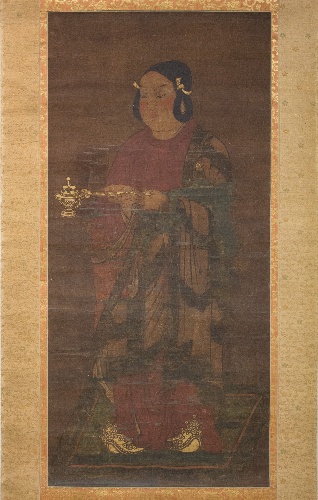
Title: 聖徳太子孝養図 (Shotoku Taishi kōyō zu)"|Prince Shōtoku at Age Sixteen
Artist: Toba Sōjō
Artist bio: Japanese, 1053–1140
Date: 14th century
Object type: Hanging scroll
Classification: Paintings
Medium: Hanging scroll; ink, color, and gold on silk
Culture: Japan
Period: Nanbokuchō period (1336–92)
Dimensions: Image: 32 1/2 × 20 9/16 in. (82.6 × 52.2 cm)
Overall with mounting: 62 7/8 × 21 3/4 in. (159.7 × 55.2 cm)
Overall with knobs: 62 7/8 × 24 1/2 in. (159.7 × 62.2 cm)
Department: Asian Art
Credit line: H. O. Havemeyer Collection, Bequest of Mrs. H. O. Havemeyer, 1929
Accession year: 1929
Repository: Metropolitan Museum of Art, New York, NY
Tags: Princes|Censers|Men